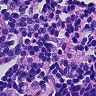
Metastatic tissue present: no